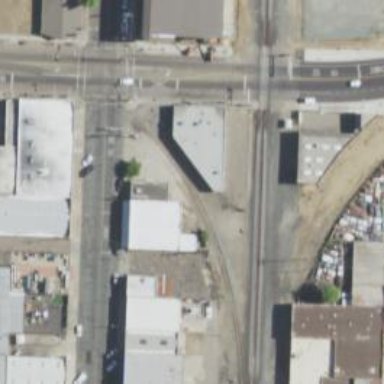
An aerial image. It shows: Rail spur service.